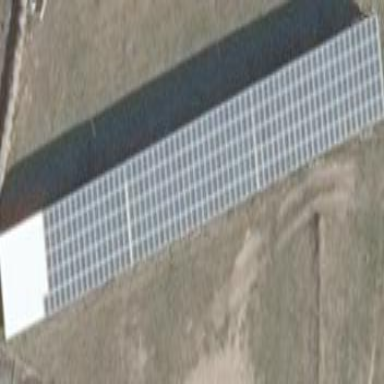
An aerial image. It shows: Building equipped with solar photovoltaic panel for generating electricity. The small installation is solar power generator.